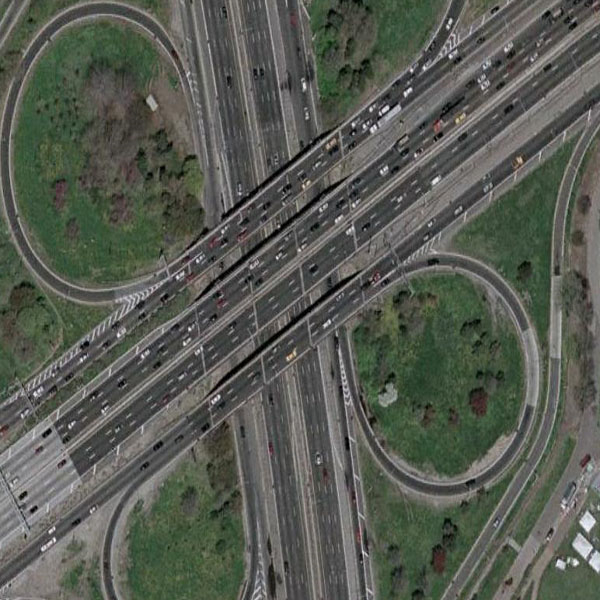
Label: Viaduct